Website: apple
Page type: customer-info-address
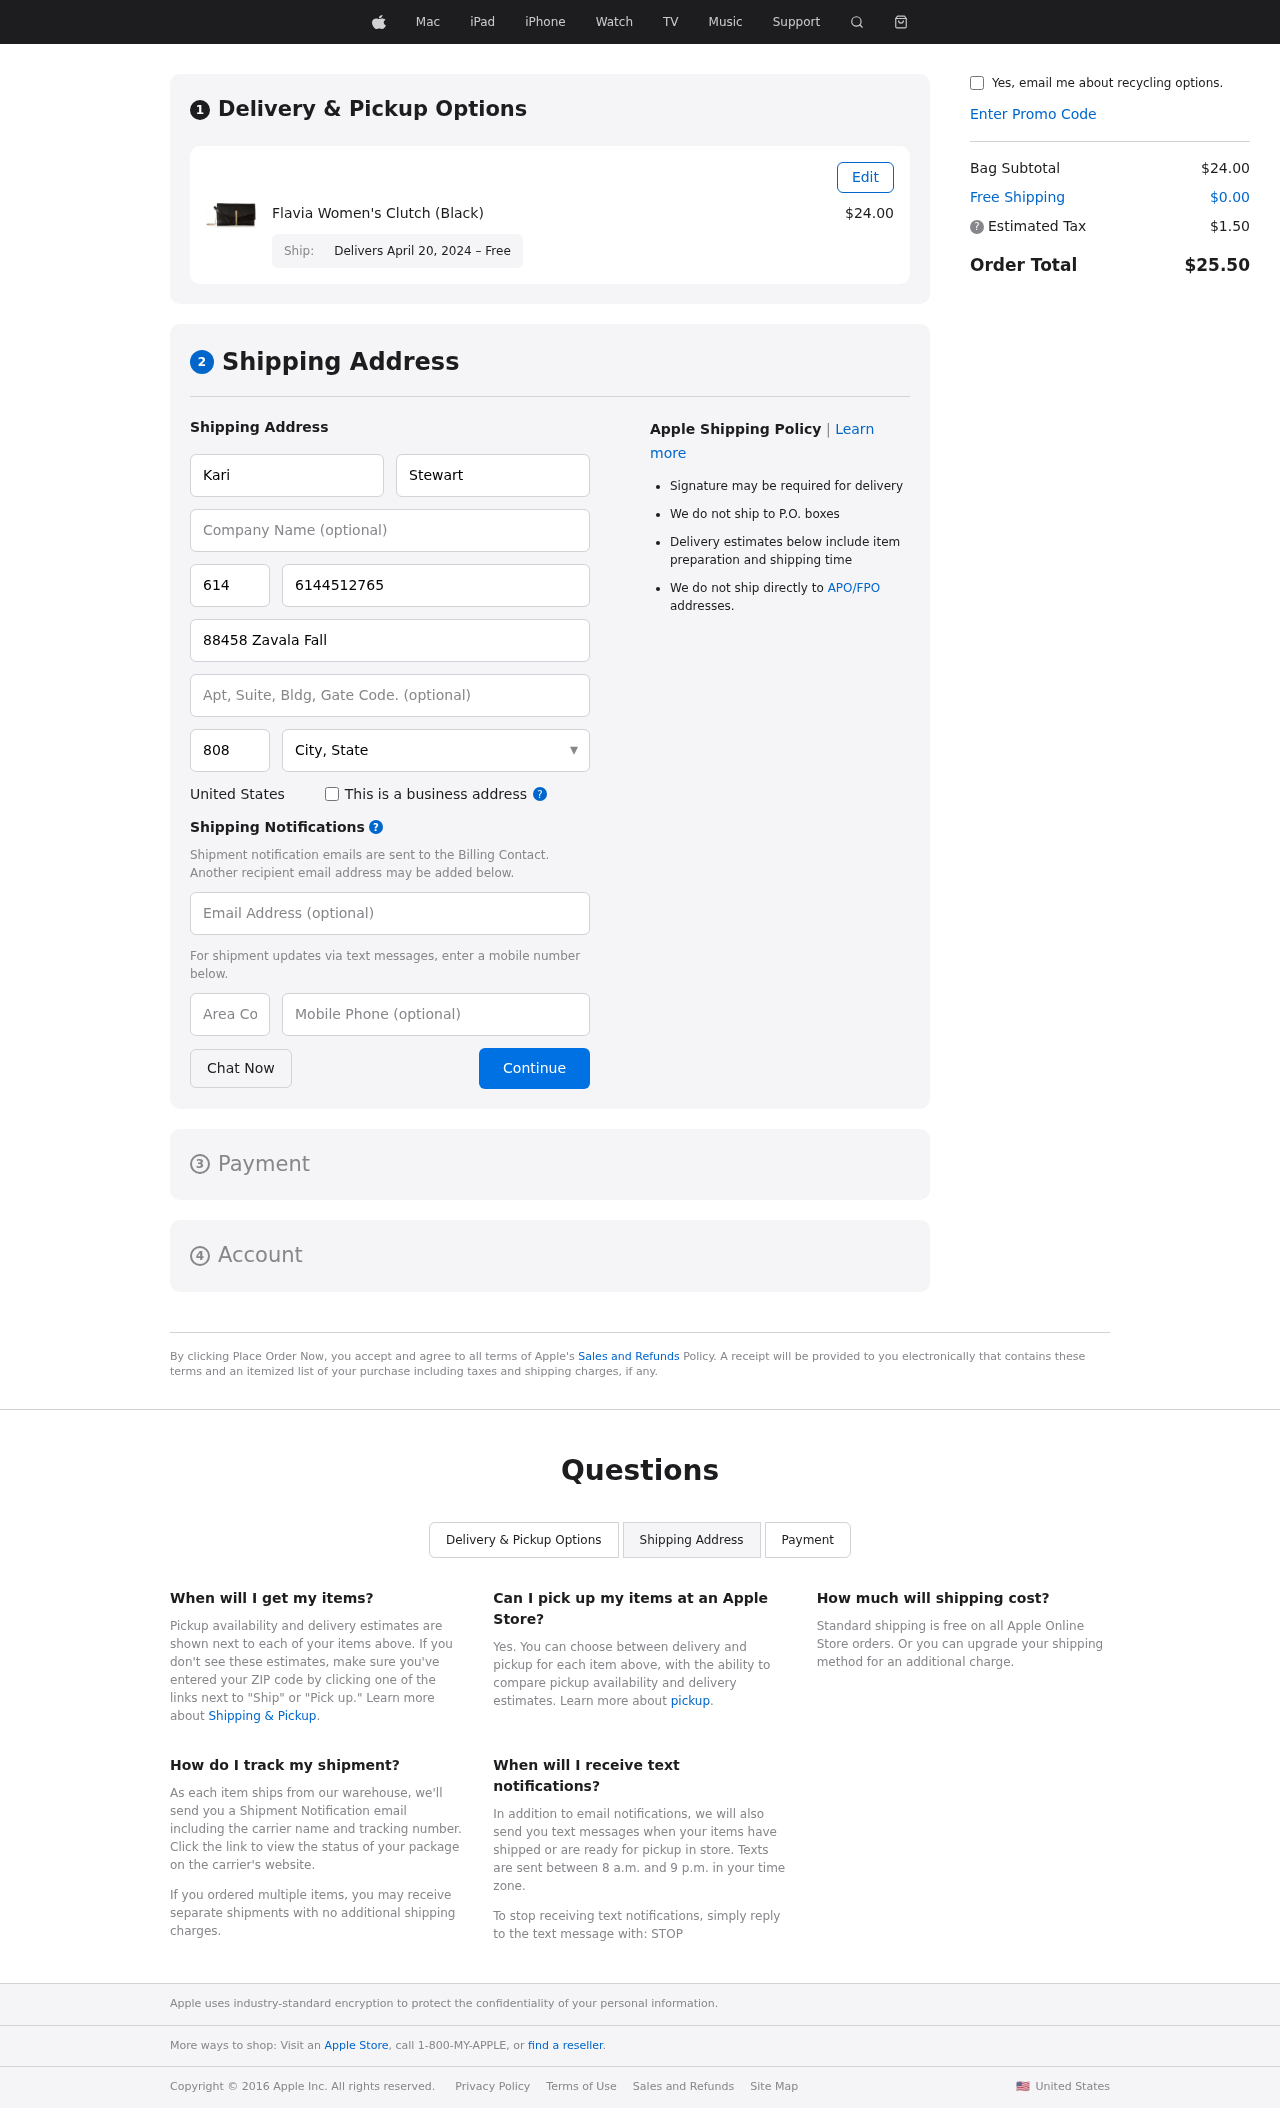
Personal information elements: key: PII_CITY_STATE
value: New Luismouth, WV
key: PII_COUNTRY
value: United States
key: PII_EMAIL
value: kstewart@yahoo.com
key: PII_FIRSTNAME
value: Kari
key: PII_LASTNAME
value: Stewart
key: PII_PHONE
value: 6144512765
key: PII_PHONE_AREA
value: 614
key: PII_POSTCODE
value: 80887
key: PII_STREET
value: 88458 Zavala Fall
Product elements: key: PRODUCT1_NAME
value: Flavia Women's Clutch (Black)
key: PRODUCT1_PRICE
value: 24
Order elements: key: ORDER_DELIVERY_DATE
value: Delivers April 20, 2024 – Free
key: ORDER_SUBTOTAL
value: $24.00
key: ORDER_SHIPPING_COST
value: $0.00
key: ORDER_TAX
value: $1.50
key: ORDER_TOTAL
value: $25.50